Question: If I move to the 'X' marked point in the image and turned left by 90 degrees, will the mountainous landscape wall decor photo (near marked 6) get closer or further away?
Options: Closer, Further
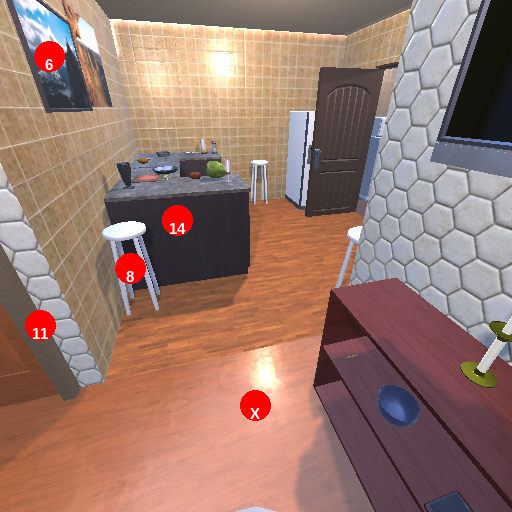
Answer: Closer